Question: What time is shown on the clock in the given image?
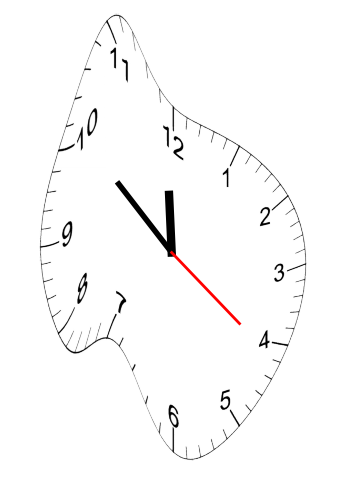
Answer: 11:51:21